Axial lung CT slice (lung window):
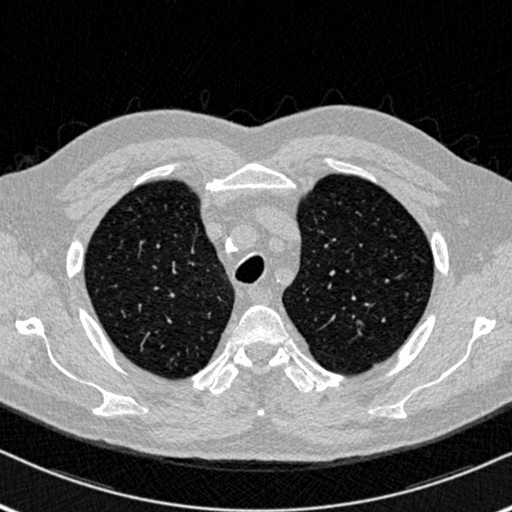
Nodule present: no